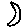
Label: moon